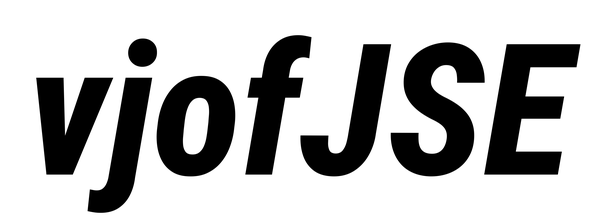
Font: Roboto-Italic_Condensed_ExtraBold_Italic